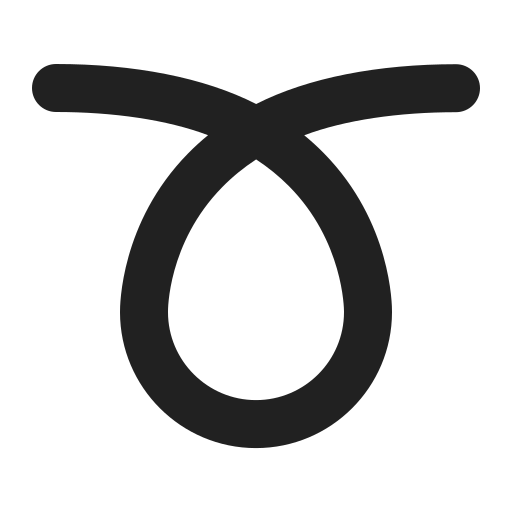
curly loop high contrast